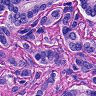
Metastatic tissue present: yes